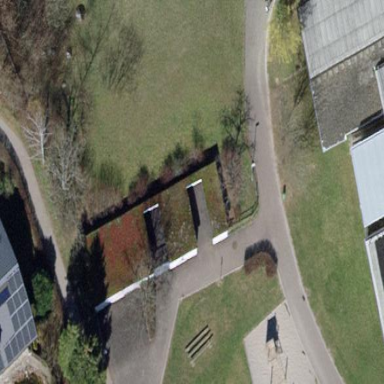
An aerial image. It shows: Flat roof building with gray-colored roof.